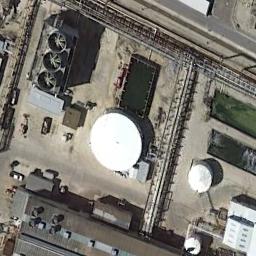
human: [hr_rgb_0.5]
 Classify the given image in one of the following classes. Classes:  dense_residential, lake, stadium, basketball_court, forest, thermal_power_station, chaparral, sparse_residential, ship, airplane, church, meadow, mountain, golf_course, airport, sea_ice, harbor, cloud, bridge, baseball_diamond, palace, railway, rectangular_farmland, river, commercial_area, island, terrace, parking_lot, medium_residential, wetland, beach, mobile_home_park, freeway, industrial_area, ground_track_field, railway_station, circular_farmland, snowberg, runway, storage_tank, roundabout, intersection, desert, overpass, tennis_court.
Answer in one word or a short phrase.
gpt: storage_tank